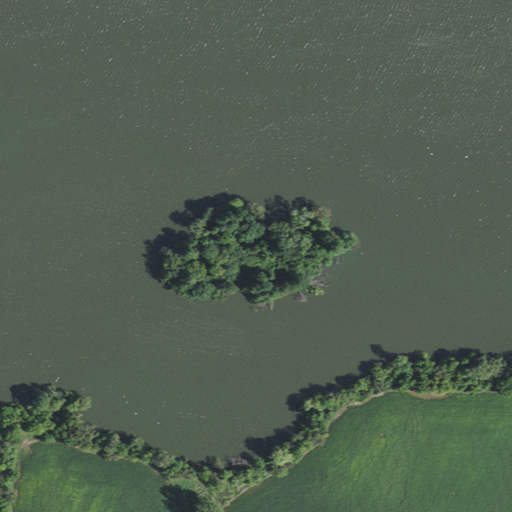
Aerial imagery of island in Wisconsin named Evergreen Island containing open water, cultivated crops, open development, mixed forest, low intensity development, medium intensity development, herbaceous wetlands, and evergreen forest